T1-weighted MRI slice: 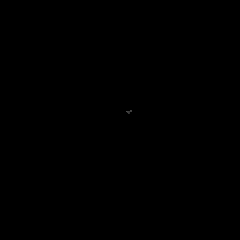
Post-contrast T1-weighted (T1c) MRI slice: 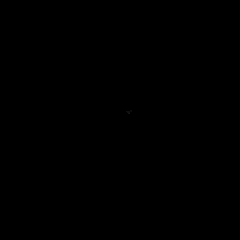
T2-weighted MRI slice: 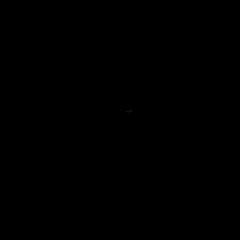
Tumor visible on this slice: no